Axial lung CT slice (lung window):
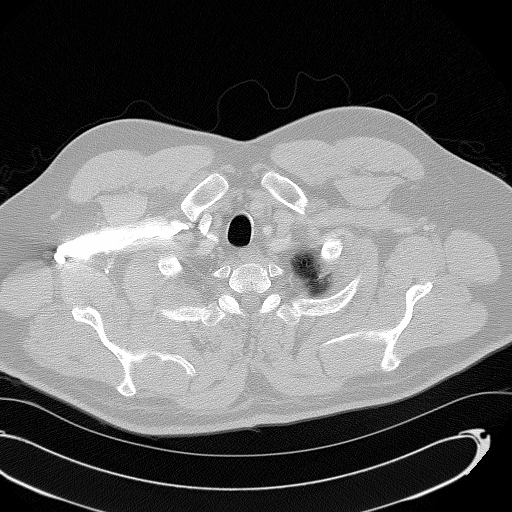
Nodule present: no